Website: crate-barrel
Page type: payment
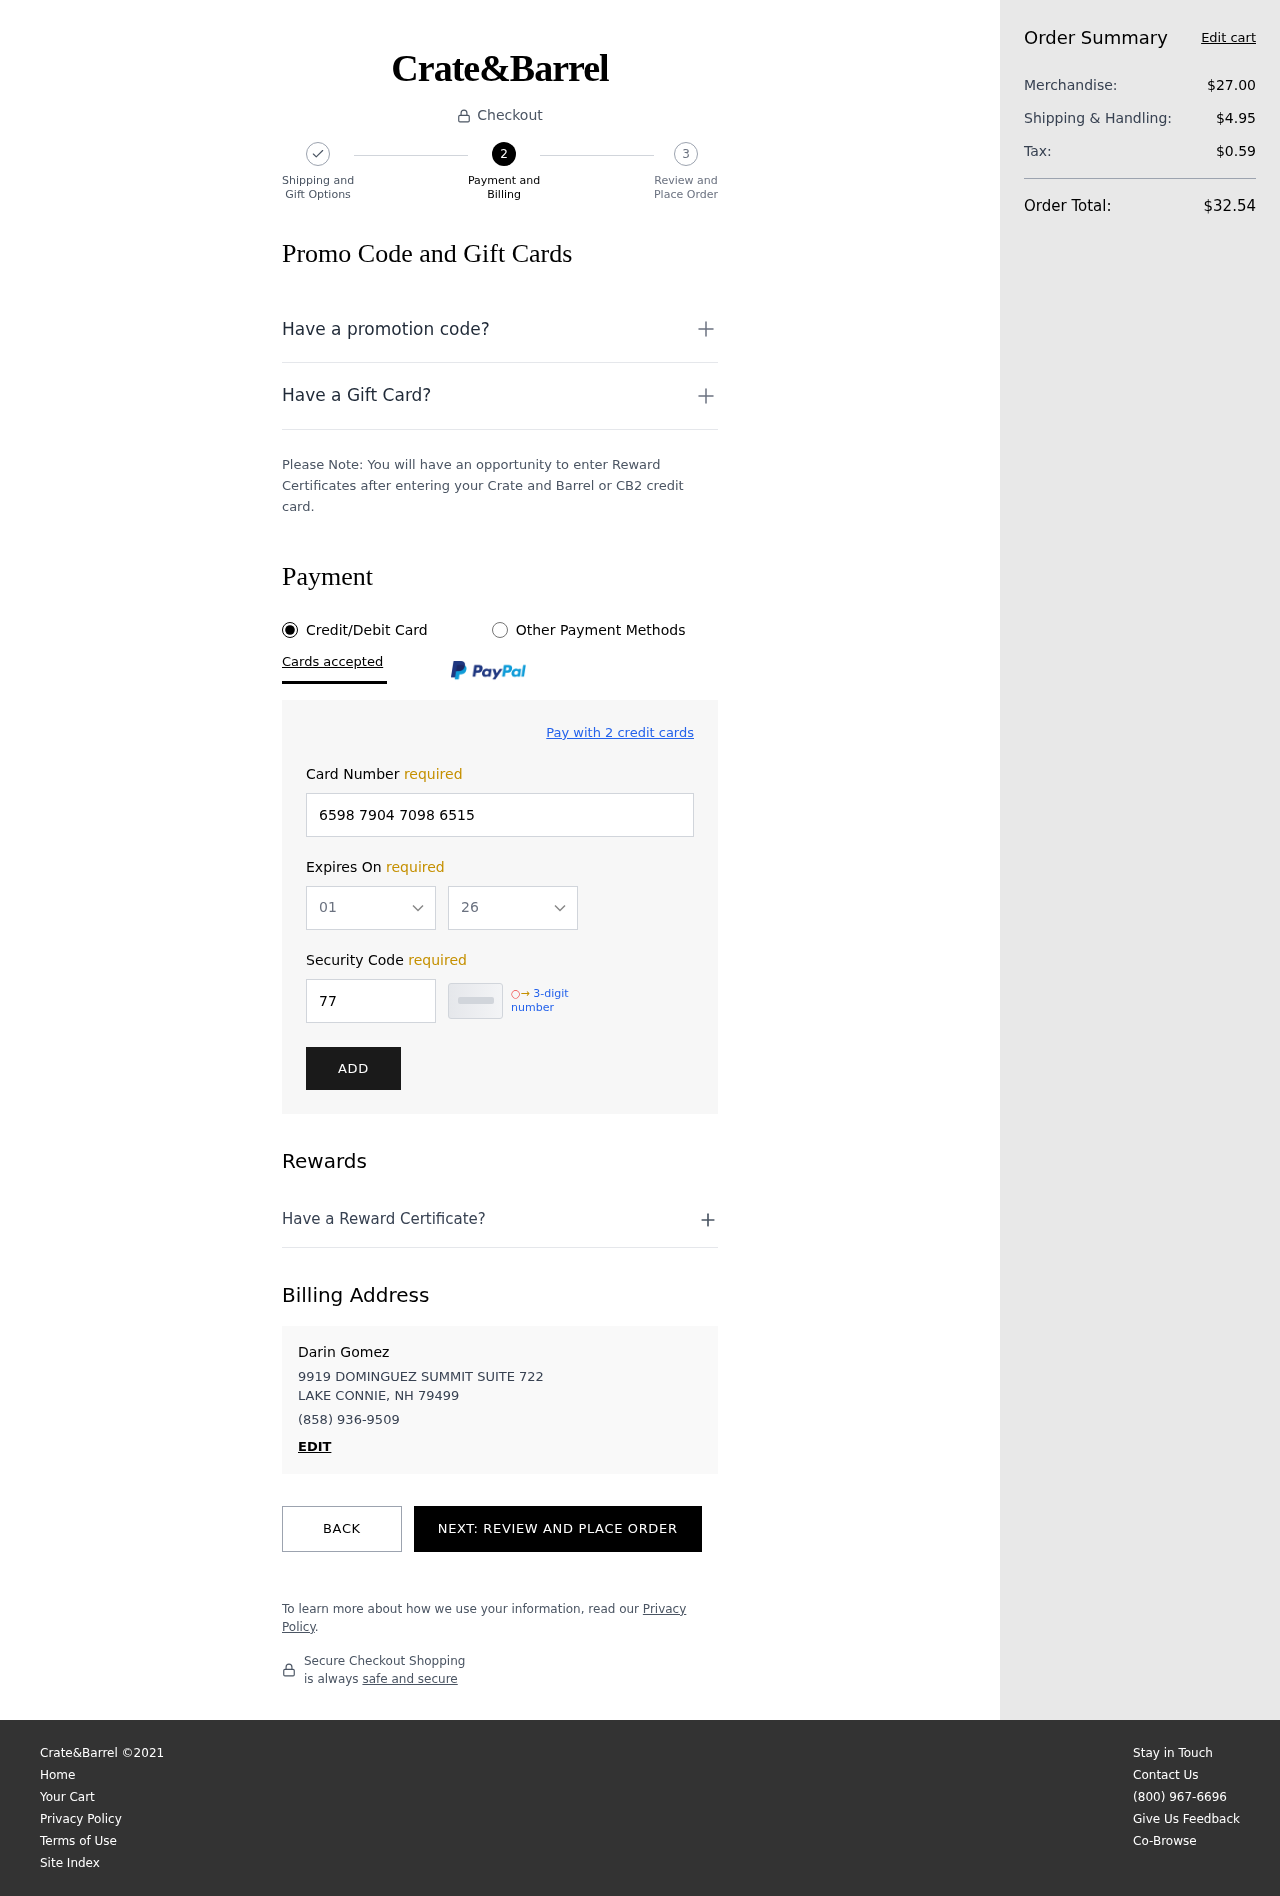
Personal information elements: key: PII_CARD_EXPIRY_MONTH
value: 01
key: PII_CARD_EXPIRY_YEAR
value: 26
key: PII_CITY_STATE_ZIP
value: LAKE CONNIE, NH 79499
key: PII_FULLNAME
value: Darin Gomez
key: PII_PHONE
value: (858) 936-9509
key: PII_STREET
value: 9919 DOMINGUEZ SUMMIT SUITE 722
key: PII_CARD_NUMBER
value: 6598 7904 7098 6515
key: PII_CARD_CVV
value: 771
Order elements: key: ORDER_SUBTOTAL
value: $27.00
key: ORDER_SHIPPING_COST
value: $4.95
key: ORDER_TAX
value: $0.59
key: ORDER_TOTAL
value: $32.54